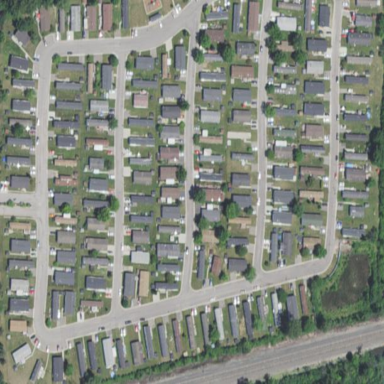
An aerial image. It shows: Residential area with mobile homes.